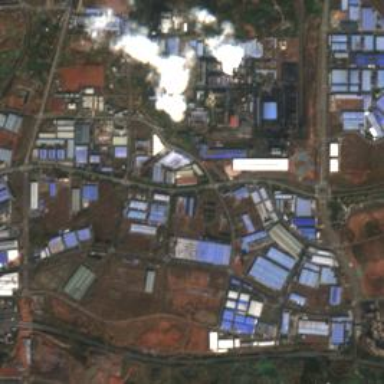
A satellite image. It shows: Industrial area with coal-powered plant.